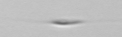
Label: Cylindrotheca_morphotype1